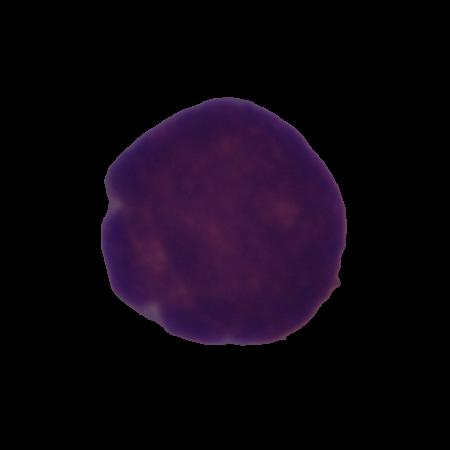
Label: healthy